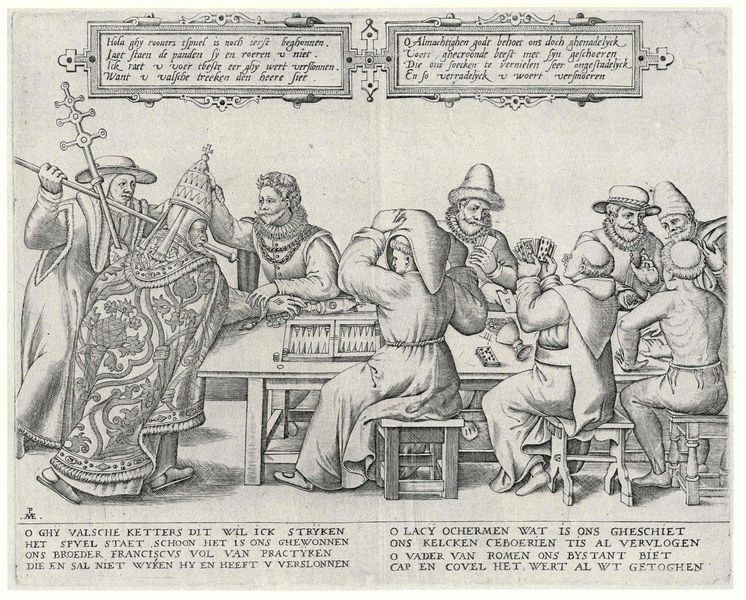
Titel: Hola ghy roouers tspuel is...beghonnen
Künstler: Petrus a Merica
Institution: (Seriendruck)
Schlagwörter: hand, mann, nackt, umhang, weiß, frauen, menschen, sitzen, frau, grau, hut, hüte, männer, schwarz, stuhl, stühle, tisch, zeichnung, dame, fest, gesellschaft, bart, hose, kragen, mühle, kirche, geistlicher, gewand, kelch, kutte, mantel, reich, krone, krug, schrift, papier, spieler, stab, kette, grafik, hocker, schemel, bischof, könig, papst, karikatur, tafel, wein, glücksspiel, karten, kartenspiel, runde, spielen, freizeit, inschrift, glatze, deutsch, becher, spiel, kreuz, geld, stücke, druck, radierung, stich, illustration, schwarzweiß, text, zeitung, volk, herrscher, kardinal, schuh, ritter, zunft, stäbe, mittelalter, klerus, mönch, mönche, tiara, kutten, spiele, speer, edelmann, hirtenstab, texte, flugblatt, altdeutsch, gesellig, ornat, zepter, münze, kapuze, spielkarten, tonsur, stick, finanzen, tafeln, münzen, seriendruck, würdenträger, kleriker, mittelatler, tafelrunde, weltliche, edelleute, weoß, krasuen, brettspiel, essenn, dialekt, rechenbrett, backgammon, spieleabend, rimde, baggammon